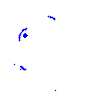
Particle: kaon